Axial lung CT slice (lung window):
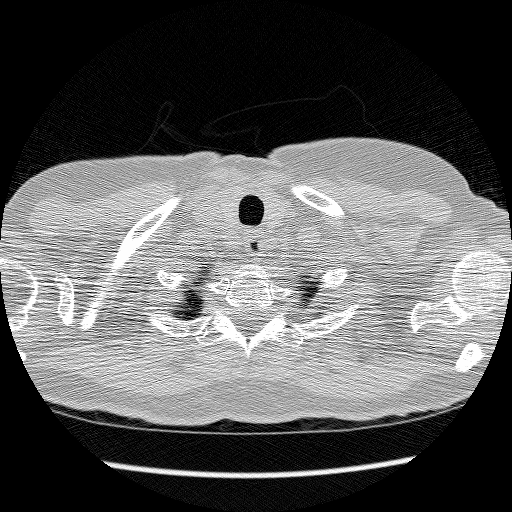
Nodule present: no